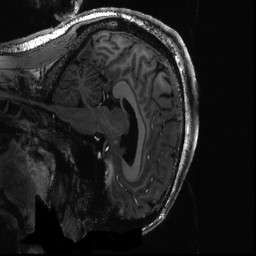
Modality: T1w
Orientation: sagittal
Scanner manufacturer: siemens
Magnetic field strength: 6.98 T
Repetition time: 2.6 s
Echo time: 0.00343 s